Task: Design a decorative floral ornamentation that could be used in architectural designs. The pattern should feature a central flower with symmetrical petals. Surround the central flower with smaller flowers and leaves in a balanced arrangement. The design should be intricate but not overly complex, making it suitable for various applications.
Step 1601:
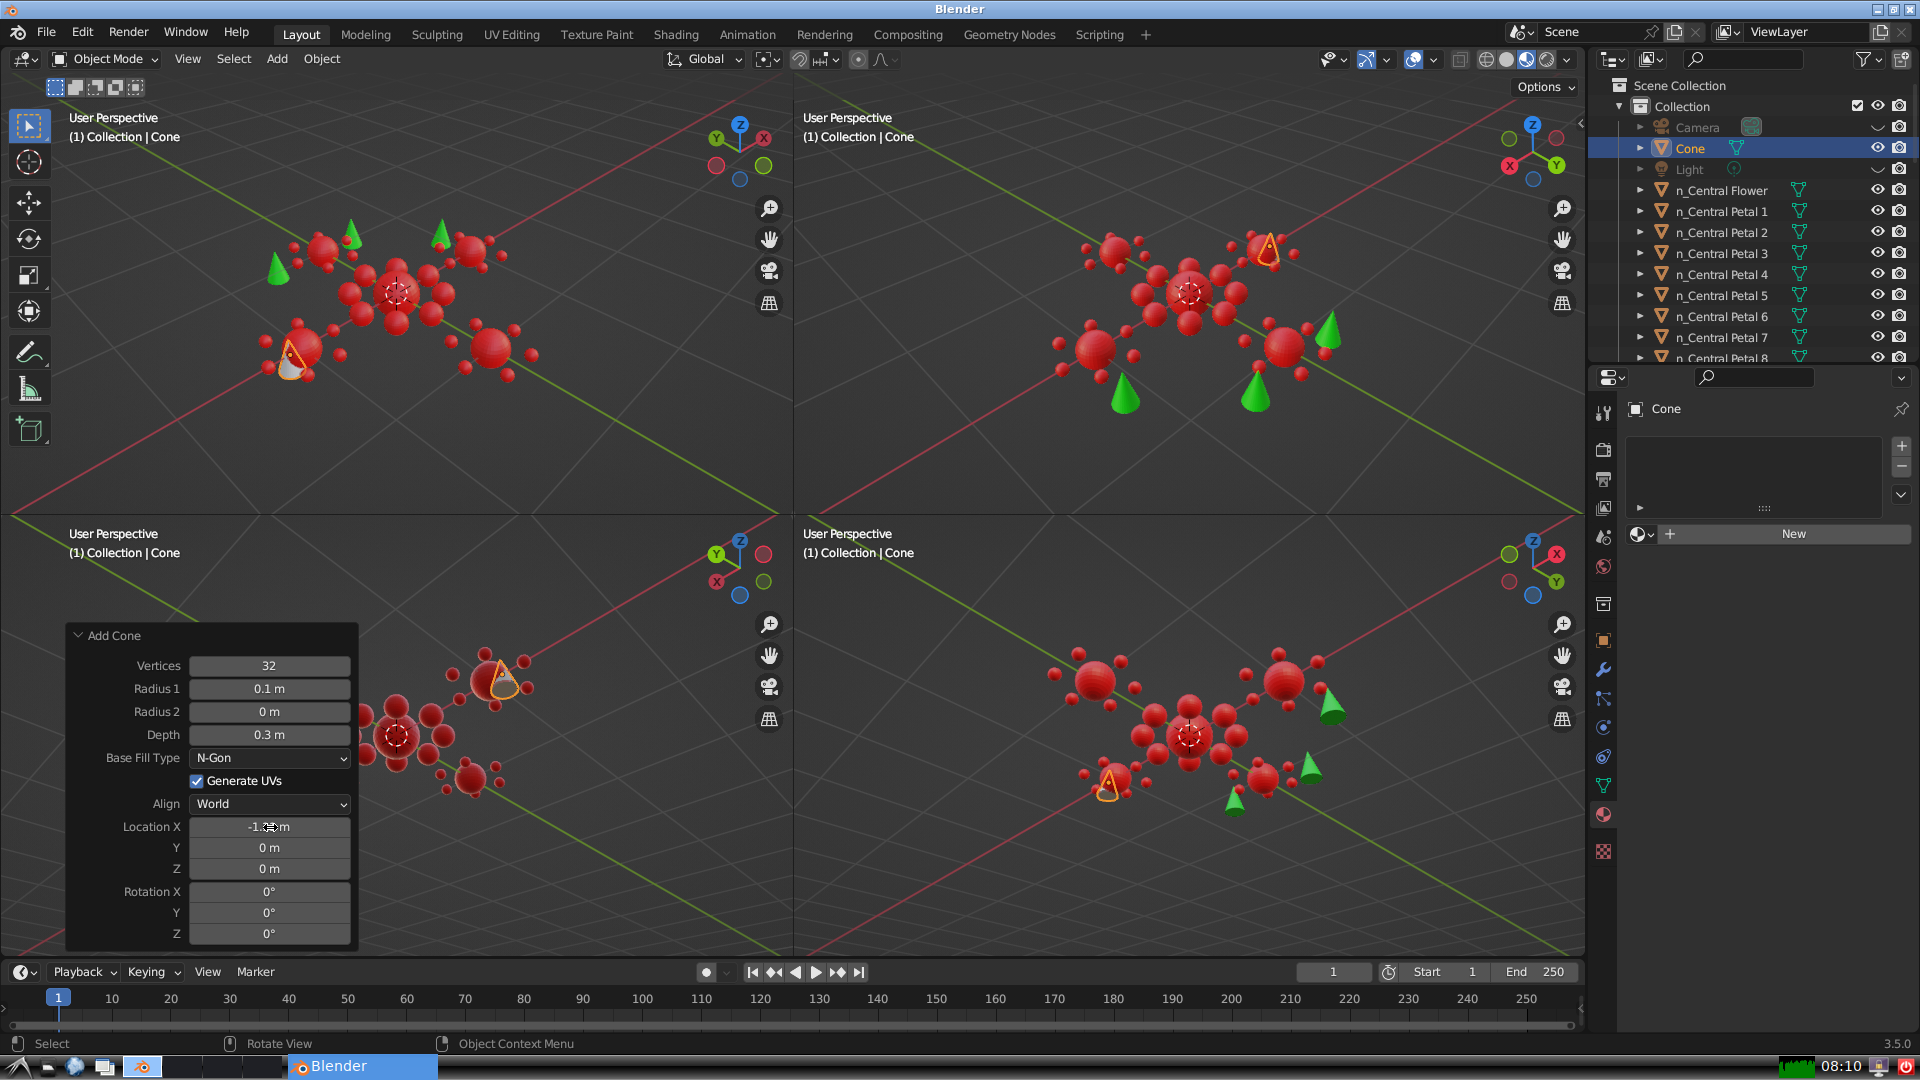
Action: {"mouse_move": [270, 847]}